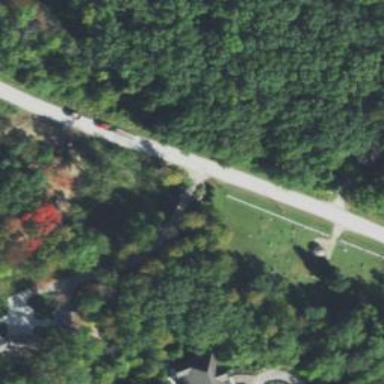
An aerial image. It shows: Graveyard.